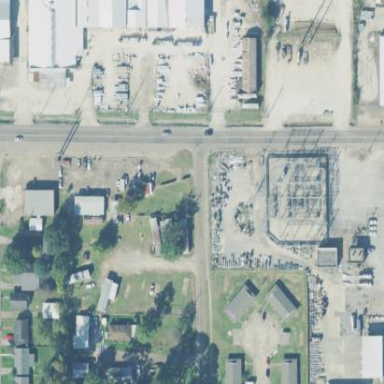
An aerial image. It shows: Outdoor distribution level power substation.